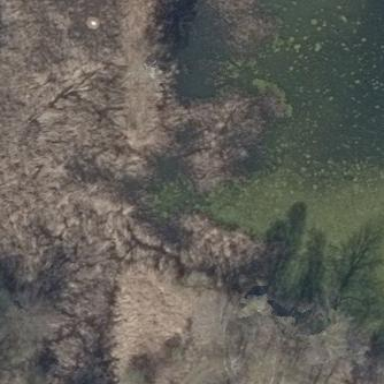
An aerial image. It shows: Wetland area dominated by reedbeds.